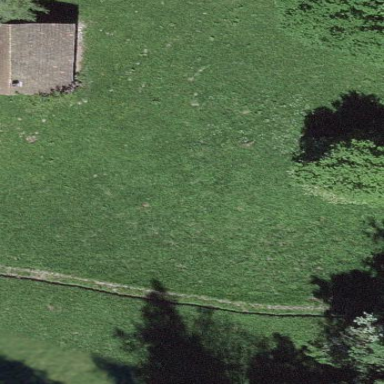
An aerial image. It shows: Beautiful meadow.